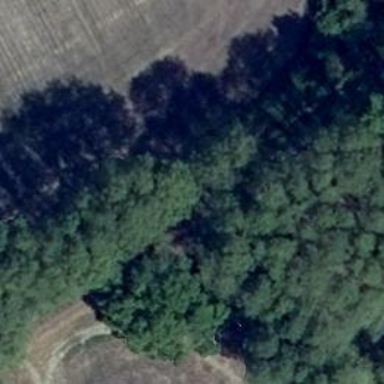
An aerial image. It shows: Hunting stand.